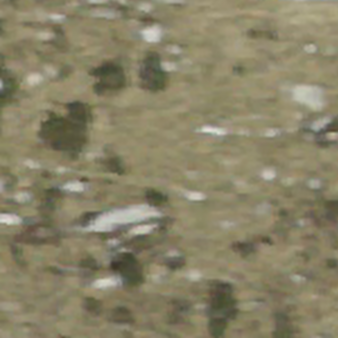
Label: other